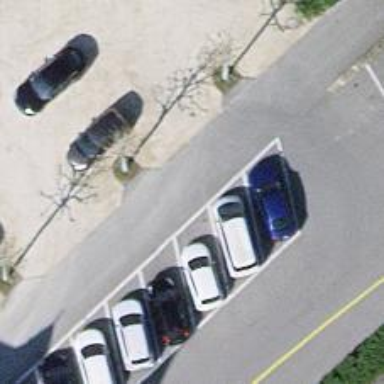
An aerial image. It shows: Asphalt parking aisle road for service vehicles.